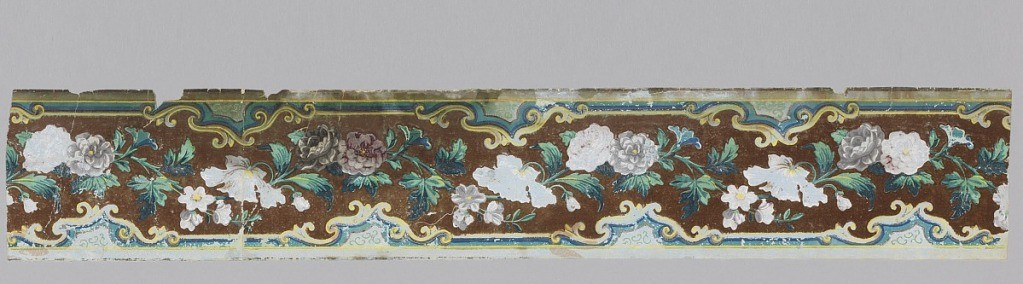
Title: Border
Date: ca. 1860
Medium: Block printed and flocked on paper
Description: Border strip, with serpentine streamer of flowers and foliage between rocaille strips. Printed in blue, gray, green, brown and yellow with brown flock.